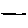
Label: line